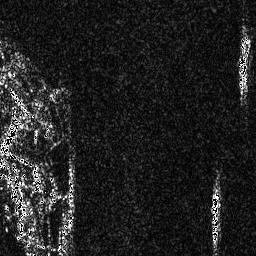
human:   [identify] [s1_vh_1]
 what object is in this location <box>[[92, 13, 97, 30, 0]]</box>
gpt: <ref>1 medium ship at the top right</ref>